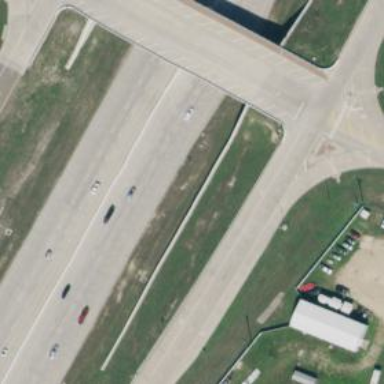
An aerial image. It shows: Tertiary road with frontage road along it.